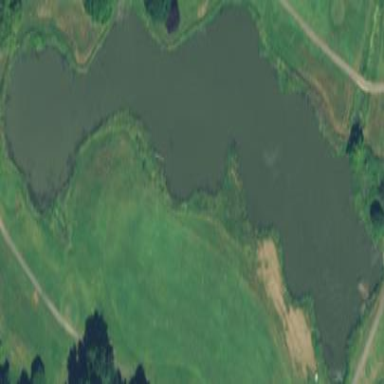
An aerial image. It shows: Water hazard in golf course. The hazard is natural water feature.